Question: I'm somewhat stuck with this one... any help is very appreciated. I've already spent lots of time debugging this.
I've got 'UITableView' with data source provided by 'NSFetchedResultsController'. In a separate view controller I insert new records to the CoreData using '[NSEntityDescription insertNewObjectForEntityForName:inManagedObjectContext:]', save the managed object context and dismiss that controller. Very standard stuff.
The changes in managed object context are then received by 'NSFetchedResultsController':
'''
- (void)controllerWillChangeContent:(NSFetchedResultsController *)controller {
[self.tableView beginUpdates];
}
- (void)controllerDidChangeContent:(NSFetchedResultsController *)controller {
[self.tableView endUpdates];
}
- (void)controller:(NSFetchedResultsController *)controller didChangeObject:(id)anObject atIndexPath:(NSIndexPath *)indexPath forChangeType:(NSFetchedResultsChangeType)type newIndexPath:(NSIndexPath *)newIndexPath {
switch (type) {
case NSFetchedResultsChangeInsert:
[self.tableView insertRowsAtIndexPaths:@[newIndexPath] withRowAnimation:UITableViewRowAnimationNone];
break;
case NSFetchedResultsChangeDelete:
[self.tableView deleteRowsAtIndexPaths:@[indexPath] withRowAnimation:UITableViewRowAnimationNone];
break;
case NSFetchedResultsChangeUpdate:
[self.tableView reloadRowsAtIndexPaths:@[indexPath] withRowAnimation:UITableViewRowAnimationNone];
break;
case NSFetchedResultsChangeMove:
[self.tableView deleteRowsAtIndexPaths:@[indexPath] withRowAnimation:UITableViewRowAnimationNone];
[self.tableView insertRowsAtIndexPaths:@[newIndexPath] withRowAnimation:UITableViewRowAnimationNone];
break;
}
}
'''
And this is where the problem appears -- it takes too long(about 3-4 seconds on an iPhone 4) to do that. And it seems like the time is spent calculating layout for the cells.
I've stripped everything from the cell(including custom subclass) and left it with just 'UILabel', but nothing changed. Then I've changed the style of the cell to Basic(or anything except Custom) and the problem disappeared -- new cells are added instantaneously.
I've doubled checked and 'NSFetchedResultsControllerDelegate' callbacks are called only once. If I ignore them and do '[UITableView reloadSections:withRowAnimation:]', nothing changes -- it is still very slow.
It seems to me like Auto Layout is disabled for the default cell styles, which makes them very fast. But if that is the case -- why does everything loads quickly when I push the 'UITableViewController'?
Here's the call trace for that problem:

So the question is -- what is going on here? Why are cells being rendered so slowly?
I've built a very simple demo app that illustrates the problem I'm having. here's the source -- <URL>
Try adding at least a screenful of cells to feel the performance problems.
Also note that adding a row directly ("Insert now!" button) is not causing any slowness.
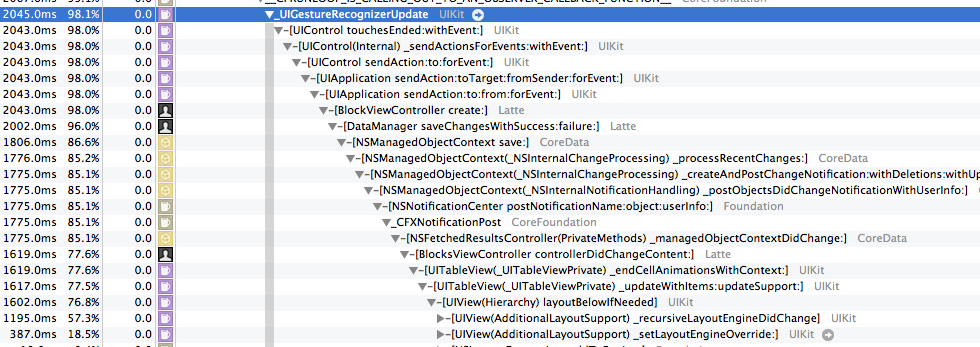
Answer: Ok, I finally got around this problem without sacrificing animation. My solution is to implement 'UITableViewCell''s interface in a separate Nib file with AutoLayout disabled. It takes a little bit longer to load and you need to positions subviews yourself.
Here's the code to make it possible:
'''
- (void)viewDidLoad {
[super viewDidLoad];
...
UINib *rowCellNib = [UINib nibWithNibName:@"RowCell" bundle:nil];
[self.tableView registerNib:rowCellNib forCellReuseIdentifier:@"ROW_CELL"];
}
'''
Of course you'll need a RowCell.nib file with your cell's view.
While there's no solution to the original problem(which clearly seems a bug to me), I'm using this one.